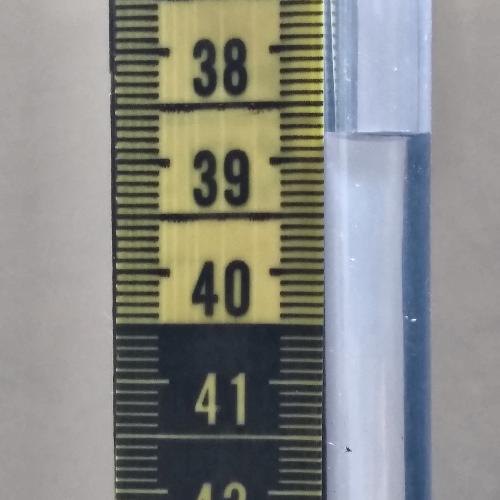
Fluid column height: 38.8 cm